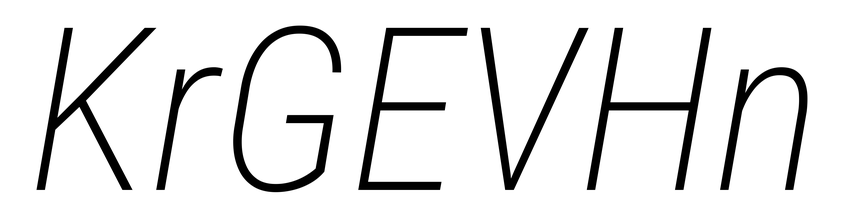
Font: Roboto-Italic_Condensed_ExtraLight_Italic